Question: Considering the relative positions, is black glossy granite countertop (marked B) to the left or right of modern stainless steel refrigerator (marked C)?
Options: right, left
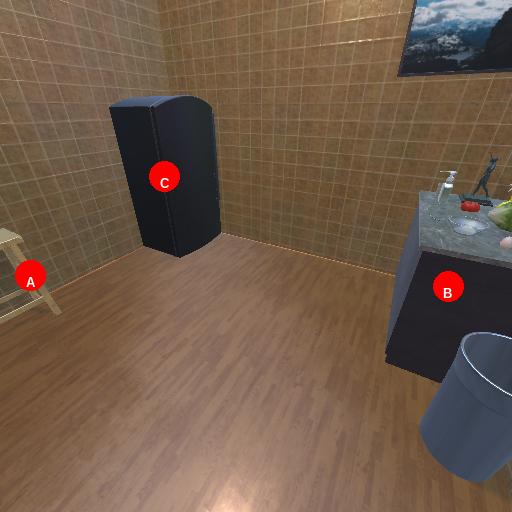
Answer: right